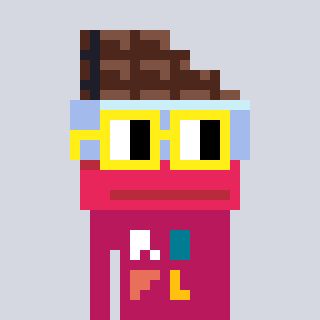
a pixel art character with square yellow glasses, a chocolate-shaped head and a darkpink-colored body on a cool background